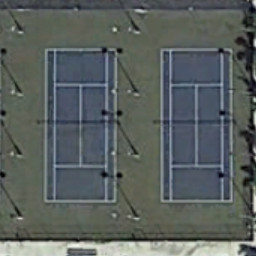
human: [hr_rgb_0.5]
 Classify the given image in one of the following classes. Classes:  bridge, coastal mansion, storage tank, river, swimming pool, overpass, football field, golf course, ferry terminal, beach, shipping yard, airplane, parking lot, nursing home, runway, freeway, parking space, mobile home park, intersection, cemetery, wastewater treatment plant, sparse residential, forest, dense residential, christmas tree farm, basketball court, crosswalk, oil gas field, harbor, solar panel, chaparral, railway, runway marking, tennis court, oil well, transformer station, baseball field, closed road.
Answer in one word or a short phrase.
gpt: tennis court